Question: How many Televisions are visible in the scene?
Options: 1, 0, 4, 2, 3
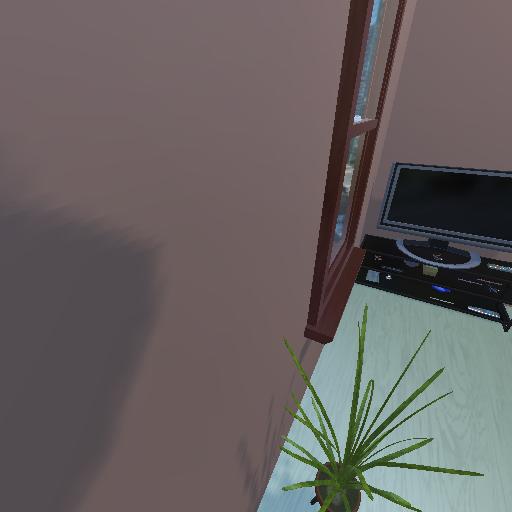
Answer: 1